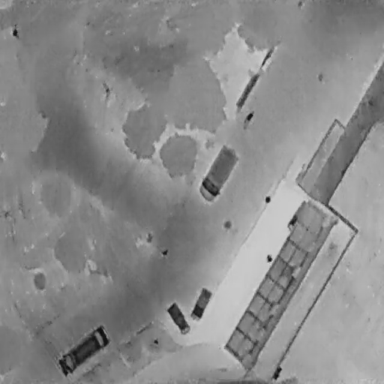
There are four OtherVehicles in the infrared image.